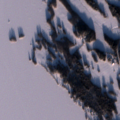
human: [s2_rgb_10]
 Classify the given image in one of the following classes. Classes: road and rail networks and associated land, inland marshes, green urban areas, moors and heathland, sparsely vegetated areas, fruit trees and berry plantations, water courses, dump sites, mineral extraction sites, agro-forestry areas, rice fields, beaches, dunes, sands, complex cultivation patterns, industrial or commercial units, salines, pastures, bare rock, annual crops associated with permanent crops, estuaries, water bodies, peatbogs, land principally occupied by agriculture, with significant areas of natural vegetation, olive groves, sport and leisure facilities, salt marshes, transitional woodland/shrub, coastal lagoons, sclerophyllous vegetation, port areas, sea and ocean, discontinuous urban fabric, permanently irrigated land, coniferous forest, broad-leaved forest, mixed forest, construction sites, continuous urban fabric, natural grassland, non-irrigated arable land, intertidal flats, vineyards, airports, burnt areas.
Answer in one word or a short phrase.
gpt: land principally occupied by agriculture, with significant areas of natural vegetation, water bodies